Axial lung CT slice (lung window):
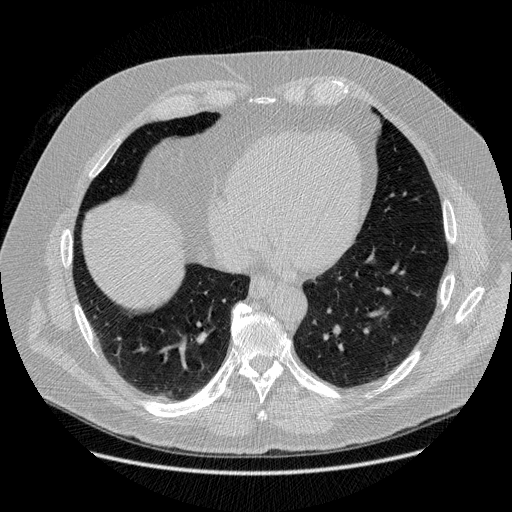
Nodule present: no